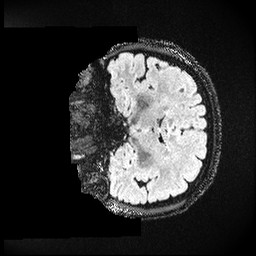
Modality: FLAIR
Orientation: coronal
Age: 33
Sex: female
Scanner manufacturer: ge
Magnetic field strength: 3 T
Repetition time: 4.802 s
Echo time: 0.1167 s